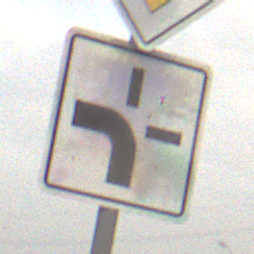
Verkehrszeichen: VerlaufVorfahrtsstrasse1
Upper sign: Vorfahrtsstrasse
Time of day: MorningAfternoon
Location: Outdoor (Suburban)
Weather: Overcast
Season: NotSpecified
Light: Natural